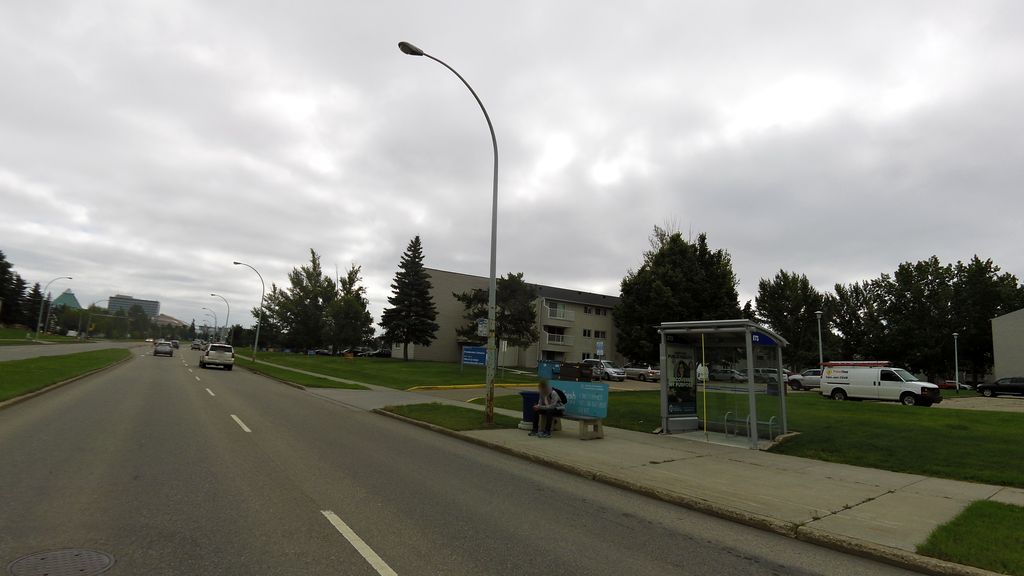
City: edmonton